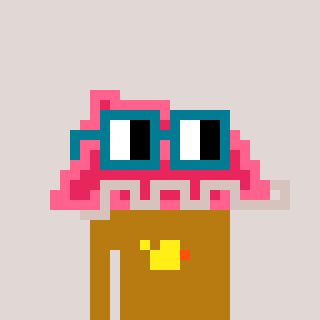
a pixel art character with square dark green glasses, a retainer-shaped head and a gold-colored body on a warm background